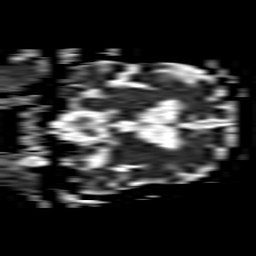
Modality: ADC
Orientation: coronal
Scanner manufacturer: philips
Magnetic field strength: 1.5 T
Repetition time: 3.4 s
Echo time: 0.06922 s